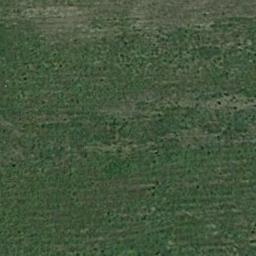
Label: meadow